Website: walmart
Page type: receipt
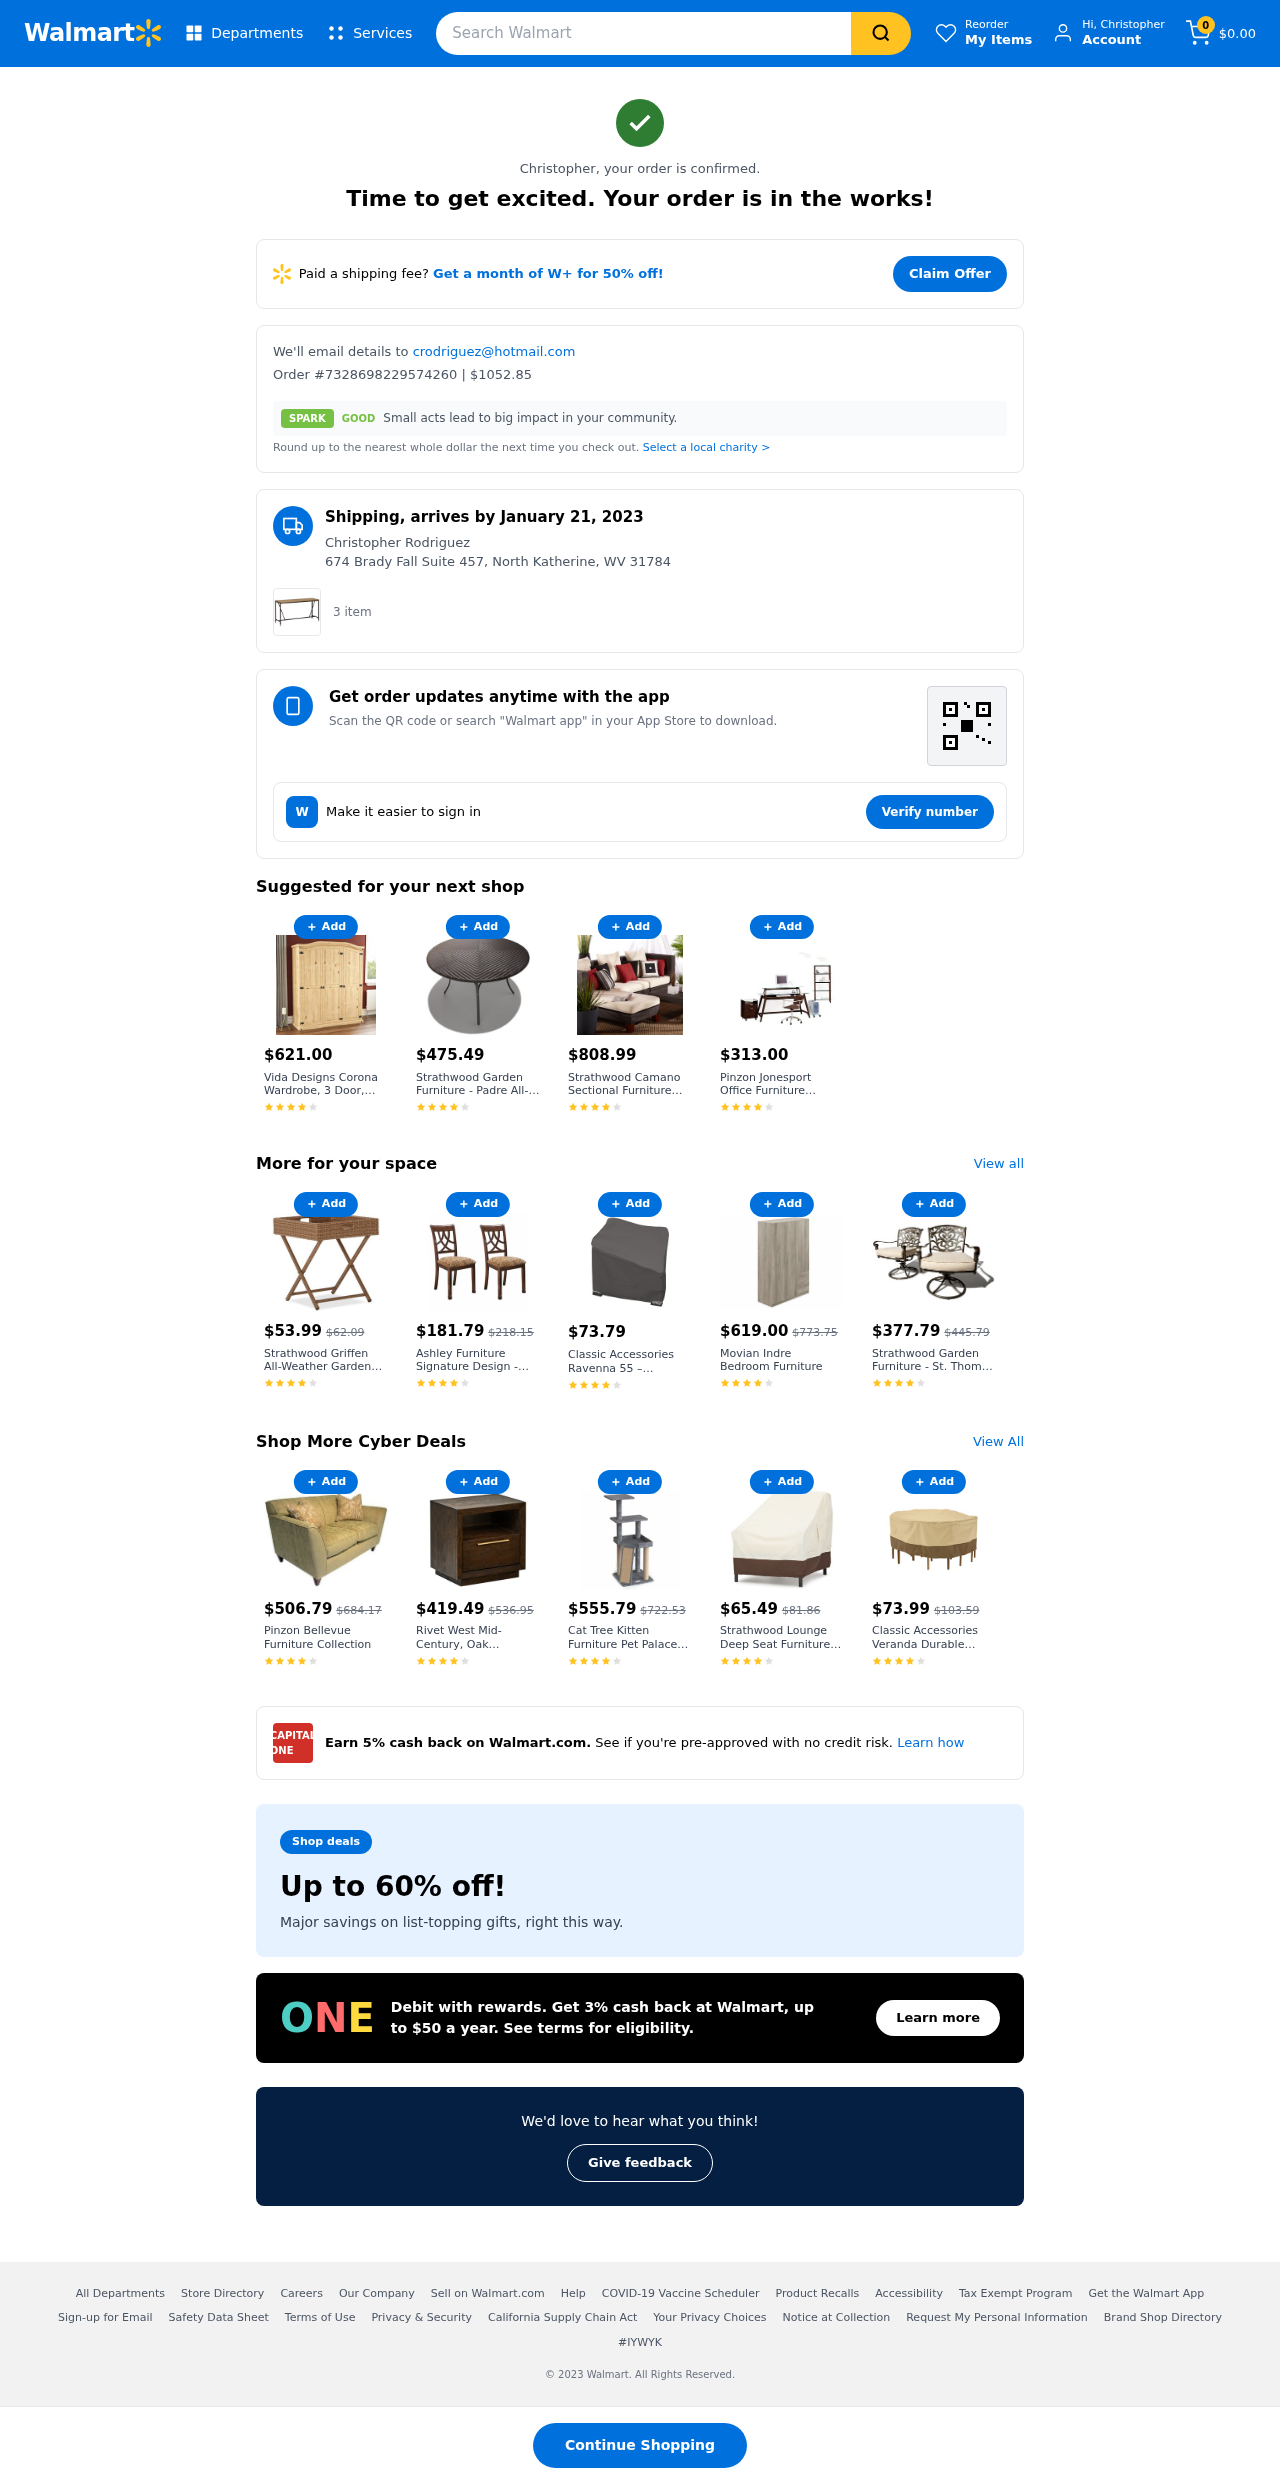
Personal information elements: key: PII_EMAIL
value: crodriguez@hotmail.com
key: PII_FIRSTNAME
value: Christopher
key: PII_FULLNAME
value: Christopher Rodriguez
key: PII_ADDRESS
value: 674 Brady Fall Suite 457, North Katherine, WV 31784
Product elements: key: PRODUCT10_NAME
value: Strathwood Garden Furniture - St. Thomas Cast Aluminium Swivel Dining Armchairs Set of 2
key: PRODUCT10_PRICE
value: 377.79
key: PRODUCT11_NAME
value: Strathwood Grosse Pointe Leather Furniture Collection
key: PRODUCT11_PRICE
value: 1028
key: PRODUCT12_NAME
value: Pinzon Bellevue Furniture Collection
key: PRODUCT12_PRICE
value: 506.79
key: PRODUCT13_NAME
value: Rivet West Mid-Century, Oak Bedroom Furniture Collection
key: PRODUCT13_PRICE
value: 419.49
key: PRODUCT14_NAME
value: Cat Tree  Kitten Furniture Pet Palace Platform Medium Grey
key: PRODUCT14_PRICE
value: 555.79
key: PRODUCT15_NAME
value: Strathwood Lounge Deep Seat Furniture Cover, Set of 2
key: PRODUCT15_PRICE
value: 65.49
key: PRODUCT16_NAME
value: Classic Accessories Veranda Durable Furniture Cover for Round Garden Dining Set - M
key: PRODUCT16_PRICE
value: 73.99
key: PRODUCT17_NAME
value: Classic Accessories Ravenna Patio Bistro Table & Chair Set Cover Outdoor Furniture with Durable Mate
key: PRODUCT17_PRICE
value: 101
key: PRODUCT1_QUANTITY
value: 3
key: PRODUCT2_NAME
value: Vida Designs Corona Wardrobe, 3 Door, Solid Pine Wood, Solid Pine Wood, Distressed Waxed Pine Bedroo
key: PRODUCT2_PRICE
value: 621
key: PRODUCT3_NAME
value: Strathwood Garden Furniture - Padre All-Weather Wicker  / Poly Rattan 48-Inch / 122 cm Round Dining
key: PRODUCT3_PRICE
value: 475.49
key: PRODUCT4_NAME
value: Strathwood Camano Sectional Furniture Collection
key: PRODUCT4_PRICE
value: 808.99
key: PRODUCT5_NAME
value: Pinzon Jonesport Office Furniture Collection
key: PRODUCT5_PRICE
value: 313
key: PRODUCT6_NAME
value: Strathwood Griffen All-Weather Garden Furniture - Wicker / Poly Rattan Folding Tray Table, Natural
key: PRODUCT6_PRICE
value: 53.99
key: PRODUCT7_NAME
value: Ashley Furniture Signature Design - Leahlyn Dining Upholstered Side Chair - Pierced Splat Back - Set
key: PRODUCT7_PRICE
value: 181.79
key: PRODUCT8_NAME
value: Classic Accessories Ravenna 55 – 427 045101: Top Quality Garden furniture cover sofa corner element,
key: PRODUCT8_PRICE
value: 73.79
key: PRODUCT9_NAME
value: Movian Indre Bedroom Furniture
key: PRODUCT9_PRICE
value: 619
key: PRODUCT6_ORIGINAL_PRICE
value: $62.09
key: PRODUCT7_ORIGINAL_PRICE
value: $218.15
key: PRODUCT9_ORIGINAL_PRICE
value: $773.75
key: PRODUCT10_ORIGINAL_PRICE
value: $445.79
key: PRODUCT11_ORIGINAL_PRICE
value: $1254.16
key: PRODUCT12_ORIGINAL_PRICE
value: $684.17
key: PRODUCT13_ORIGINAL_PRICE
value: $536.95
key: PRODUCT14_ORIGINAL_PRICE
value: $722.53
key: PRODUCT15_ORIGINAL_PRICE
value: $81.86
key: PRODUCT16_ORIGINAL_PRICE
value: $103.59
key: PRODUCT17_ORIGINAL_PRICE
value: $133.32
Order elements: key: ORDER_NUM_ITEMS
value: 0
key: ORDER_TOTAL
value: $0.00
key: ORDER_ID
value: #7328698229574260
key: ORDER_TOTAL
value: $1052.85
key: ORDER_DELIVERY_DATE
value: January 21, 2023
Search elements: key: HEADER_SEARCH
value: Search Walmart